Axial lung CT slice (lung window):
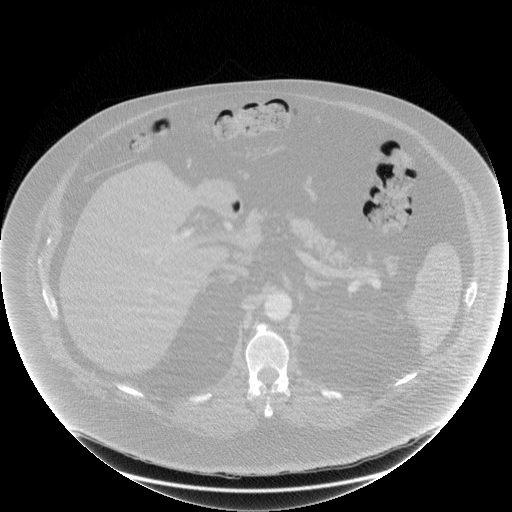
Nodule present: no